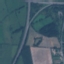
Land use / land cover: Highway